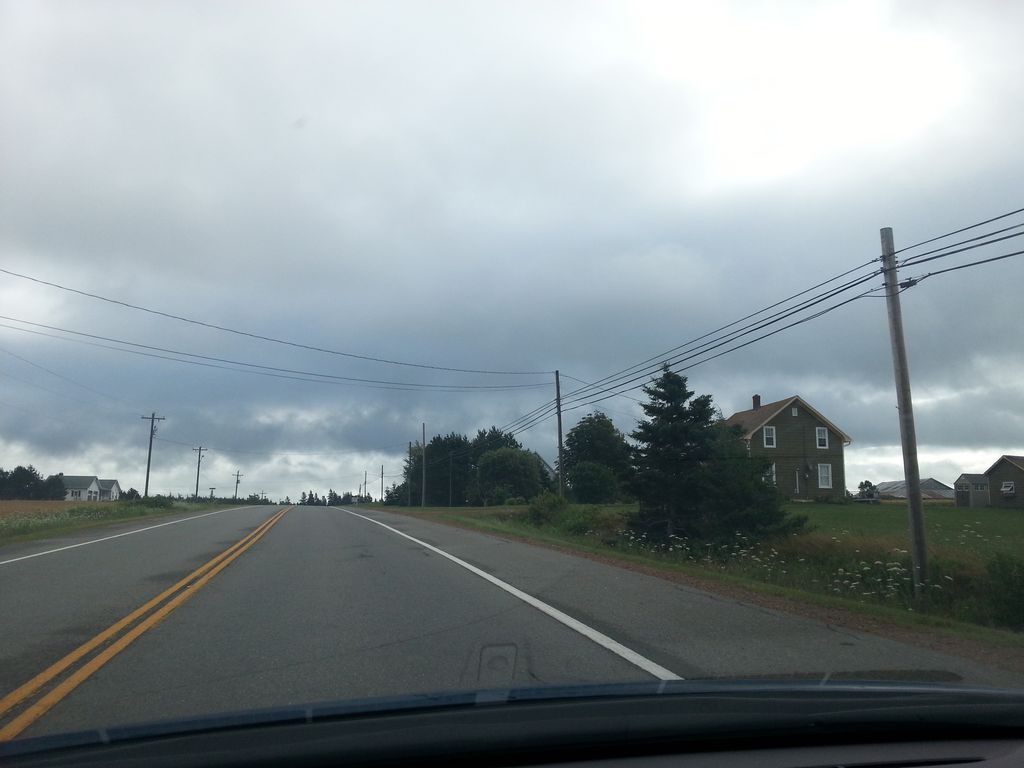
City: charlottetown